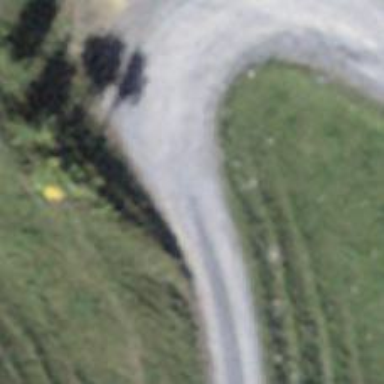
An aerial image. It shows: Track with grade 2 gravel surface.